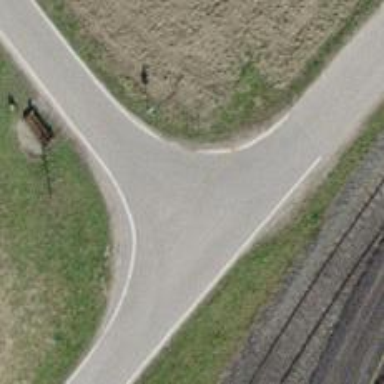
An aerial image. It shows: Asphalt cycleway with grade1 track type. It is designated for agricultural motorcars.